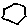
Label: hexagon